Гладкий полукруглый направляющий рельс закреплён в вертикальной плоскости в точках $A$ и $B$, его диаметр $AB = 2R$, угол между $AB$ и вертикалью равен $60^{\circ}$. На рельс надето небольшое гладкое кольцо массой $m$, через которое проходит легкий, тонкий и гладкий шнур с коэффициентом жесткости $k$, два конца которого закреплены в точках $A$ и $B$, как показано на рисунке. Когда кольцо находится в точке $C$ непосредственно под точкой $A$, шнур не натянут. Кольцо отпускают из точки $C$ без начальной скорости, и оно перемещается в точку $C'$ за время $t$. Угол между $C'O$ и $OB$ равен $\theta$, ускорение свободного падения равно $g$.
Найдите, с какой силой направляющий рельс действует на кольцо, если $\theta = 90^{\circ}$.
Найдите, с какой силой направляющий рельс действует на кольцо, если $\theta = 30^{\circ}$.
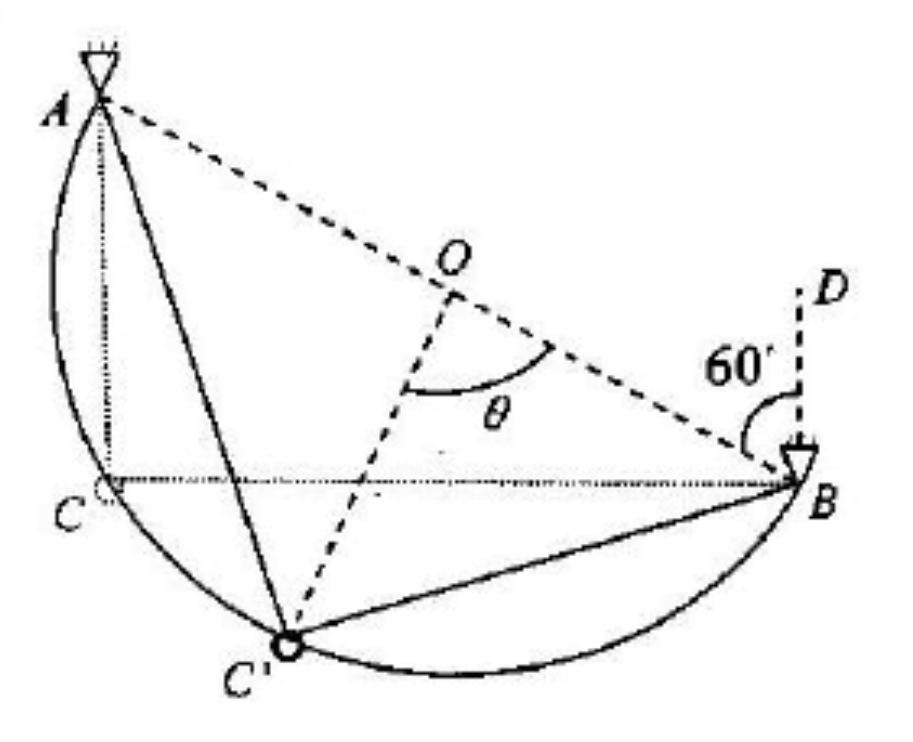
Найдите, с какой силой направляющий рельс действует на кольцо, если $\theta = 90^{\circ}$.
Ответ: $$N=\left(\frac{3\sqrt3}{2}-1\right)mg-\left(16+2\sqrt3-5\sqrt2-5\sqrt6\right)kR=1.6mg-0.15kR.$$

Найдите, с какой силой направляющий рельс действует на кольцо, если $\theta = 30^{\circ}$.
Ответ: $$N=\left(\frac{3\sqrt3}{2}-1\right)mg=1.6mg.$$
Темы:
T, Механика, Динамика, Китайские